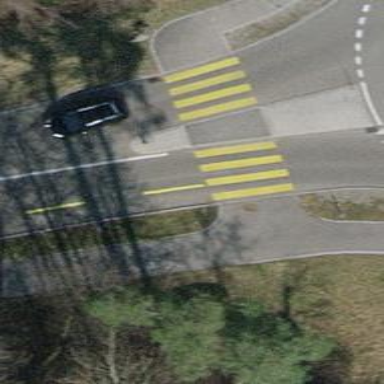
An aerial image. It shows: Uncontrolled zebra crossing with pedestrian island.